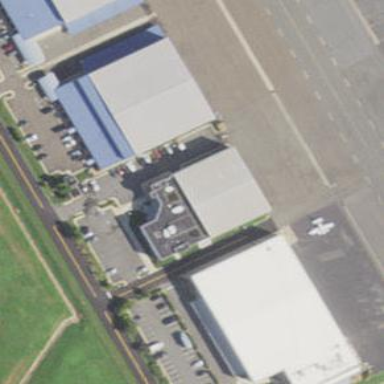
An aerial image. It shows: Hangar building.